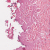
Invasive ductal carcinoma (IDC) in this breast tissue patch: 1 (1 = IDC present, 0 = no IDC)